Question: I am working on a text editor software(kinda like notepad) and whenever I open files from Documents, correct data is displayed but at any other location 'Null' is returned

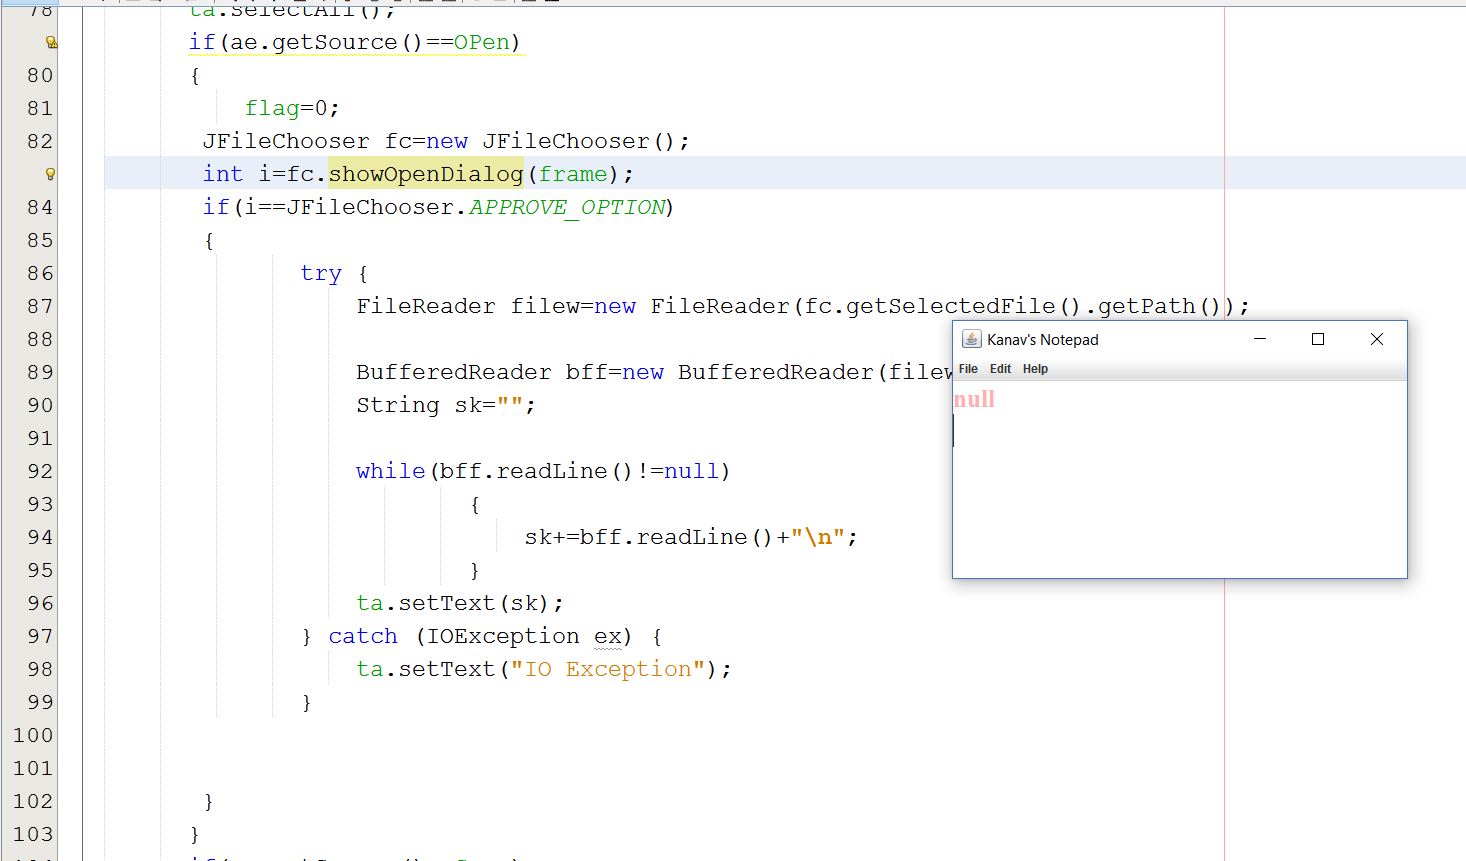
Answer: This is because 'bff.readLine()' is returning null. According to the documentation, it returns null if the end of the stream has been reached.
The previous check 'bff.readLine() != null' doesn't help, because each call advances the reader. Try it like that:
'''
String line;
while ((line = bff.readLine()) != null) {
sk += line + "
";
}
'''